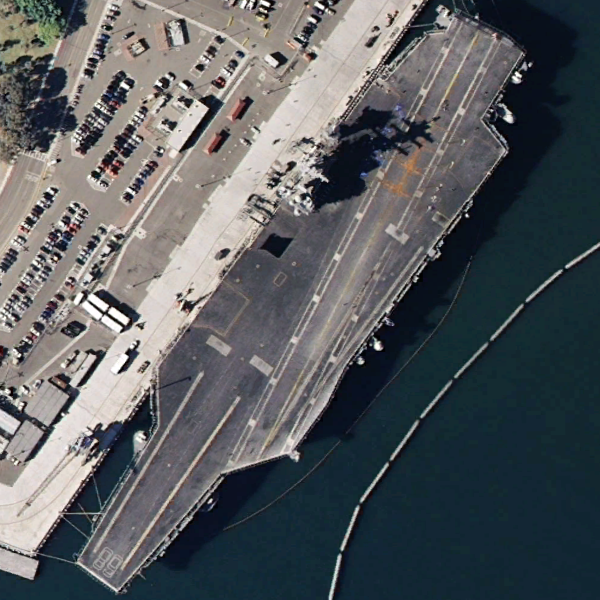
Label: aircraft_carrier